Field crop: maize
Growth stage: 2
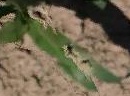
Species: maize